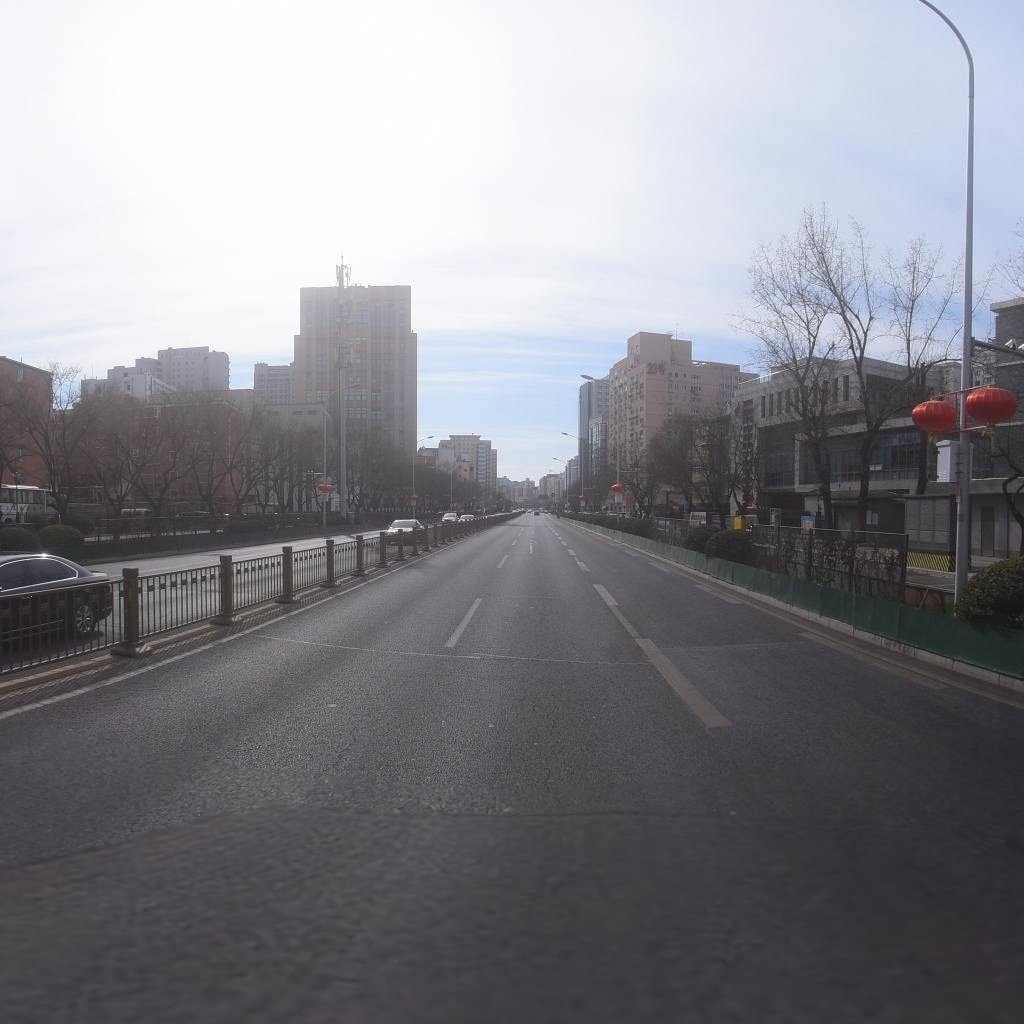
Region: Xicheng
Road damage annotations: transverse patch